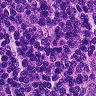
Metastatic tissue present: yes